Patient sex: F
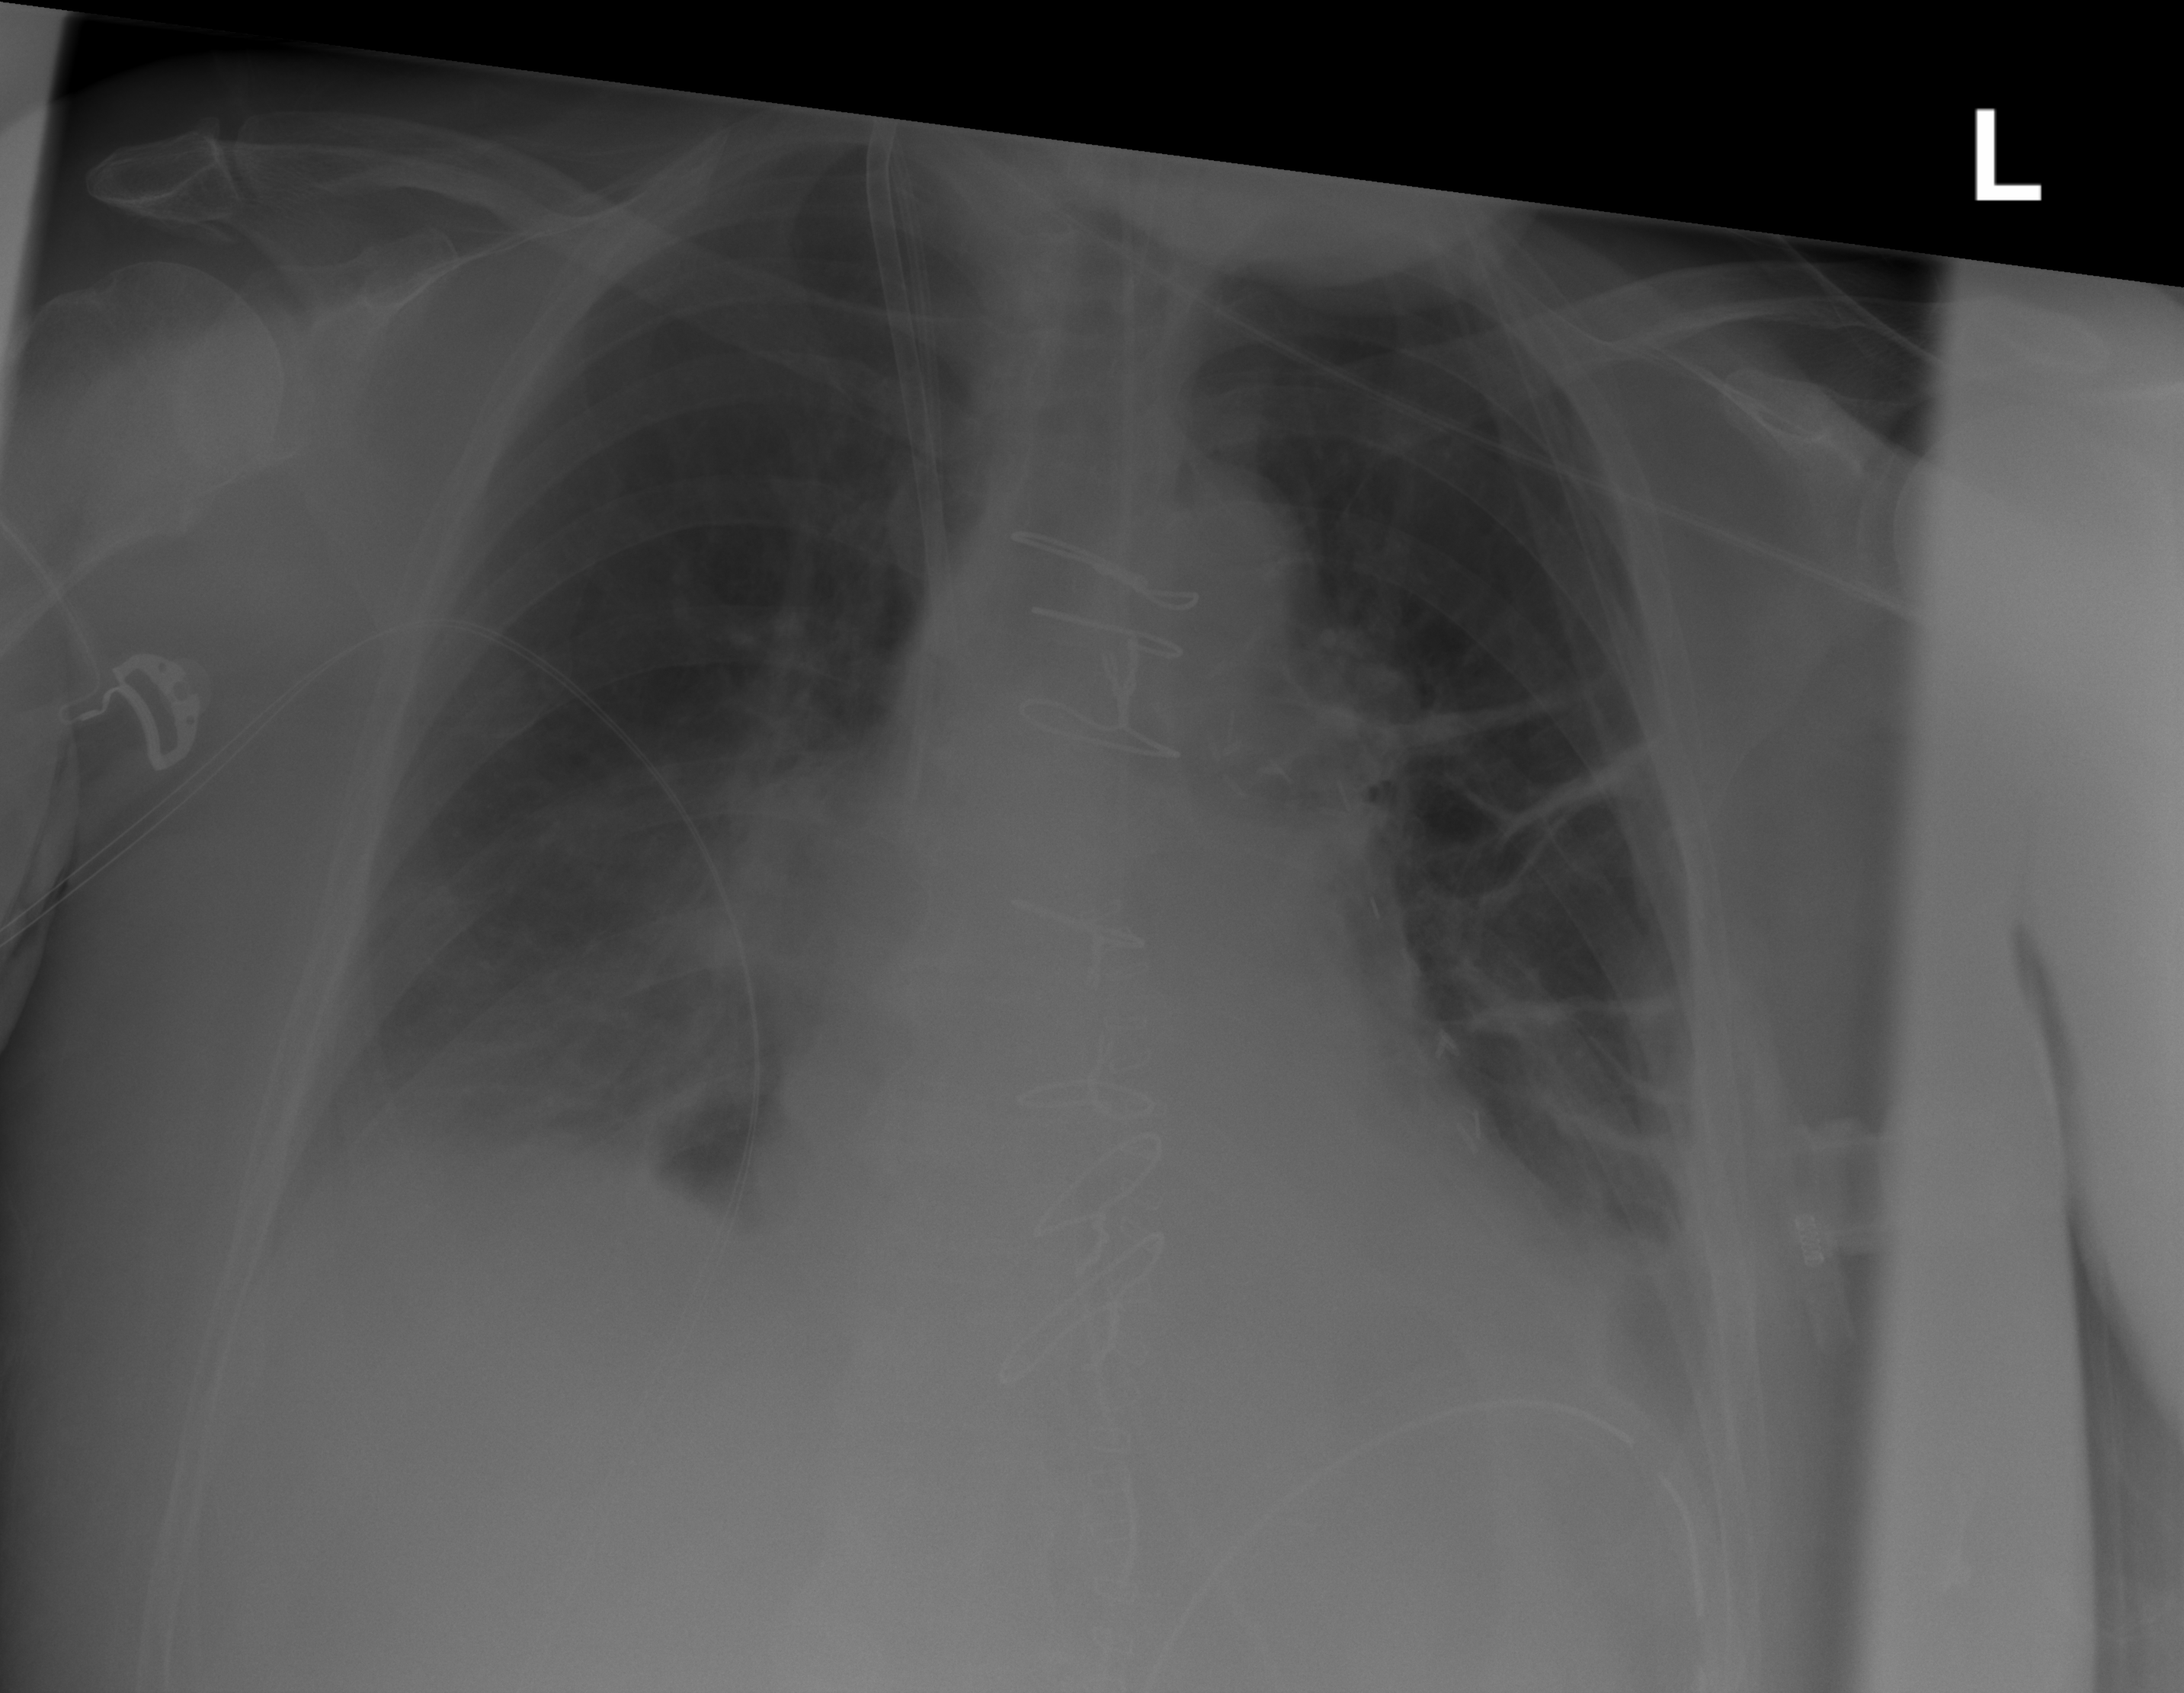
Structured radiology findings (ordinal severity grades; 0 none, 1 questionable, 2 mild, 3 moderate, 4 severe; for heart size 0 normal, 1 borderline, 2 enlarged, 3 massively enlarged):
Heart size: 2
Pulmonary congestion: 2
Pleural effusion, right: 2
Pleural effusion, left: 2
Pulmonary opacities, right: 1
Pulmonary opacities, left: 0
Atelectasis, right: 2
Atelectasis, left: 3